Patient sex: M
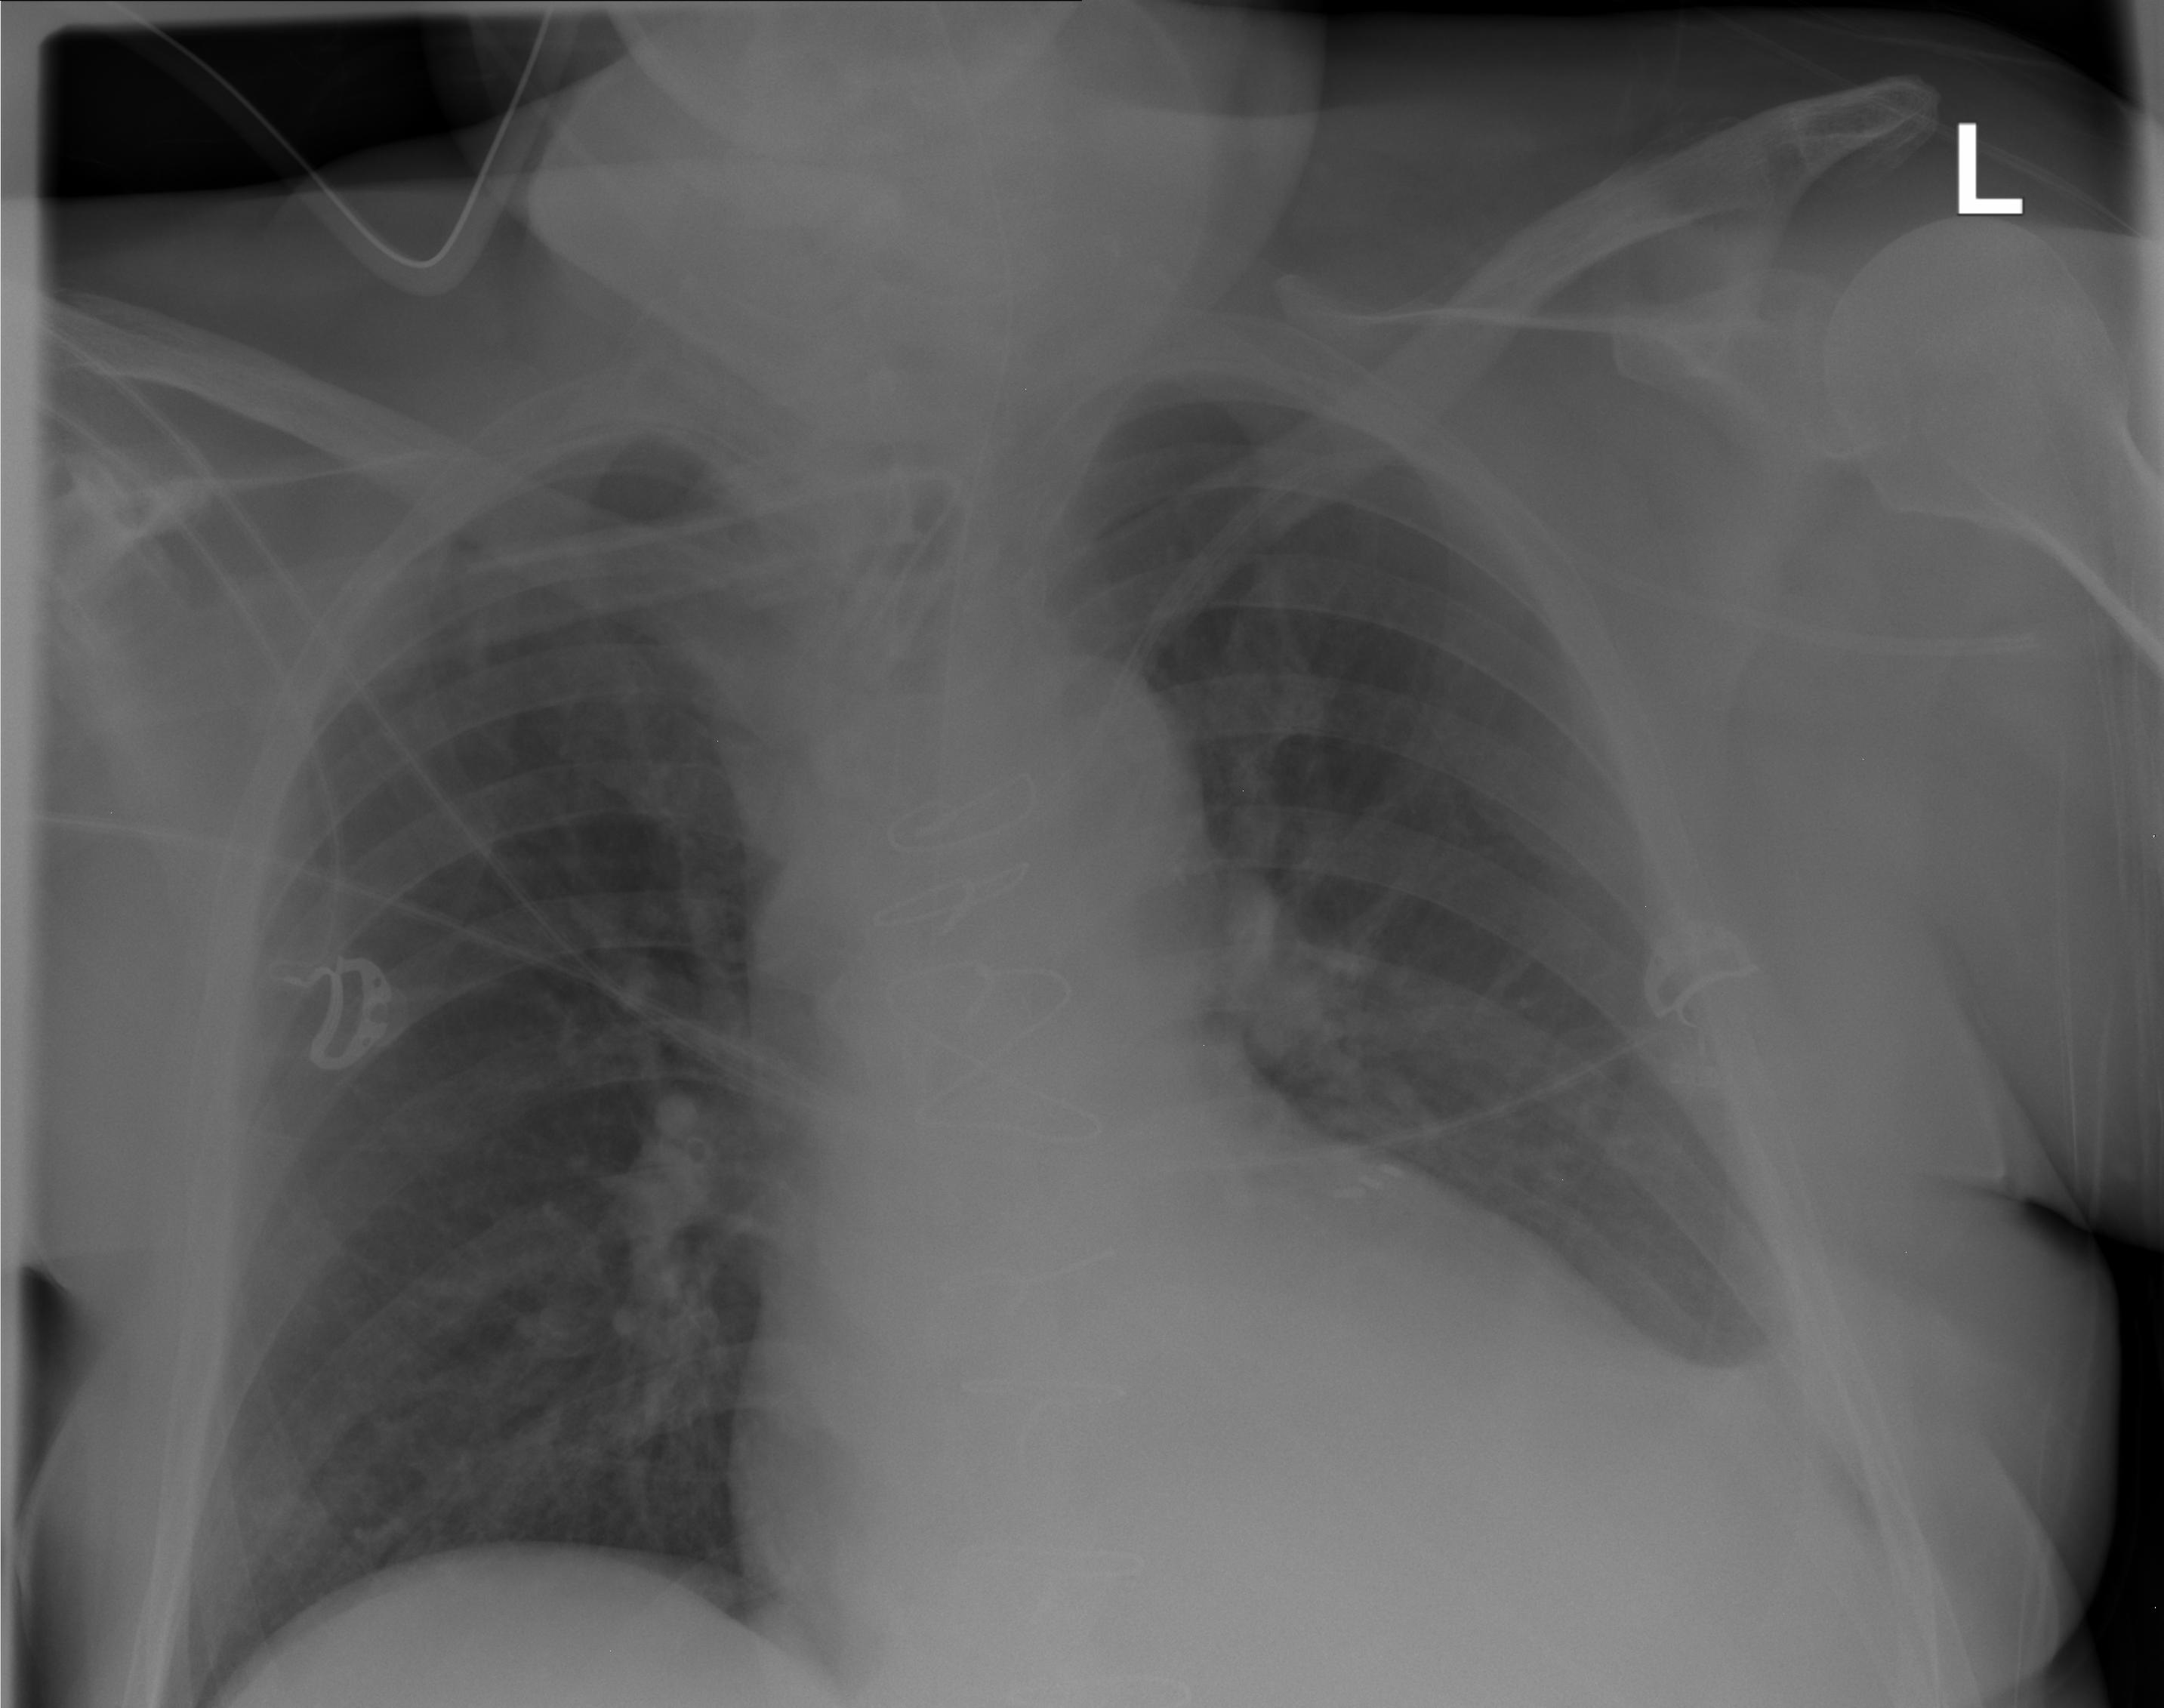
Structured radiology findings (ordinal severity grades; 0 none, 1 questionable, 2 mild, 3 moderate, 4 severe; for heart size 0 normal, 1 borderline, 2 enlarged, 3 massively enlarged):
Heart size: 2
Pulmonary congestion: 0
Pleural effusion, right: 0
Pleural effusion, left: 2
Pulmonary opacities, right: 0
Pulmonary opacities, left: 0
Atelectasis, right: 1
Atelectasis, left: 2